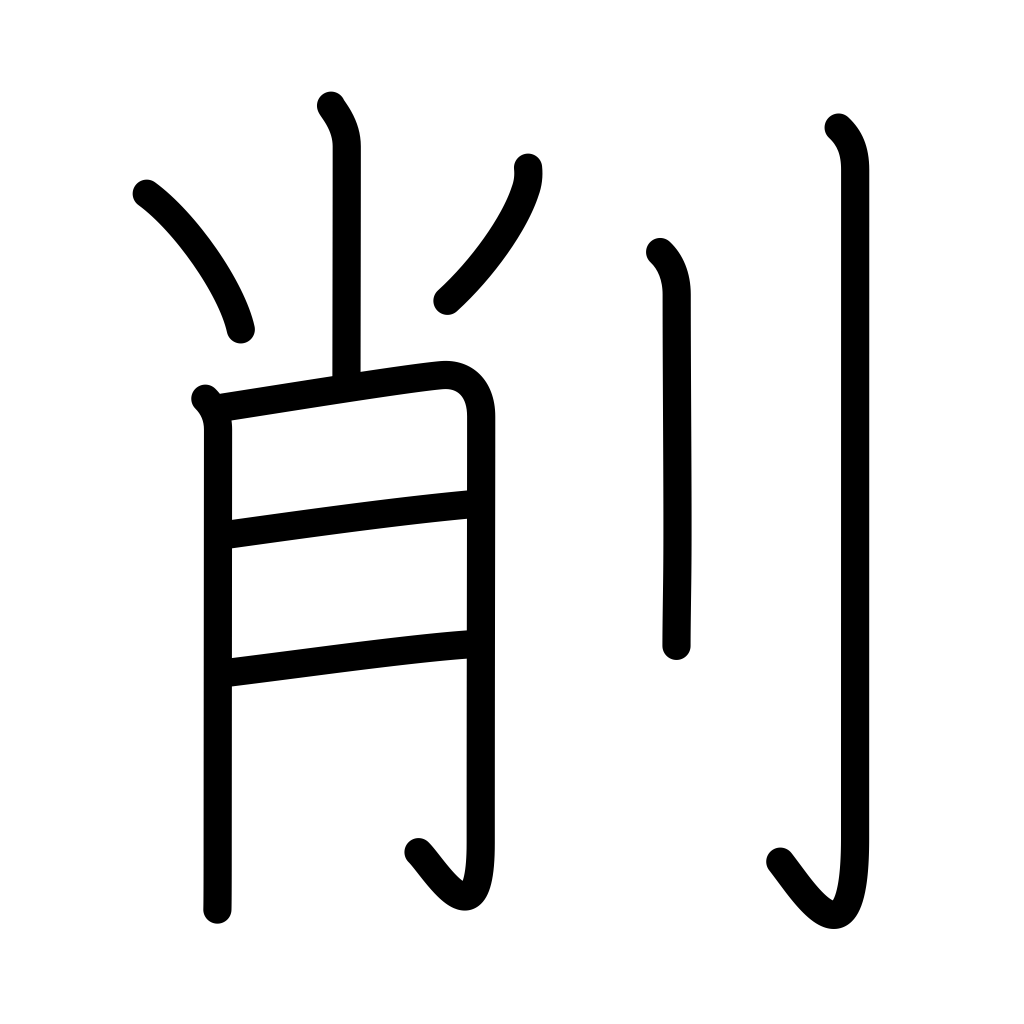
Meaning: plane, sharpen, whittle, pare, shave